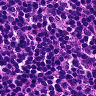
Metastatic tissue present: no